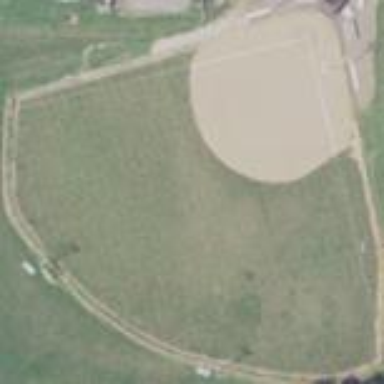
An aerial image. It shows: Baseball pitch for leisure land.